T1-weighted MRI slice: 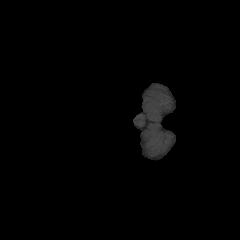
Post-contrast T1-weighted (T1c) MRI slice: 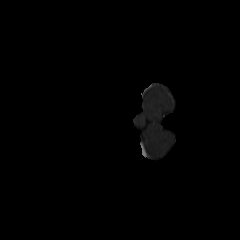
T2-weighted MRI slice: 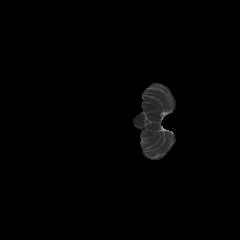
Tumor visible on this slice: no